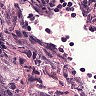
Metastatic tissue present: no